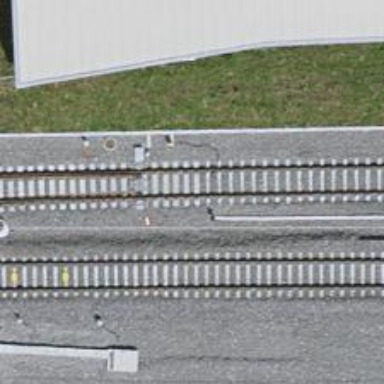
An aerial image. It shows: Railway switch.